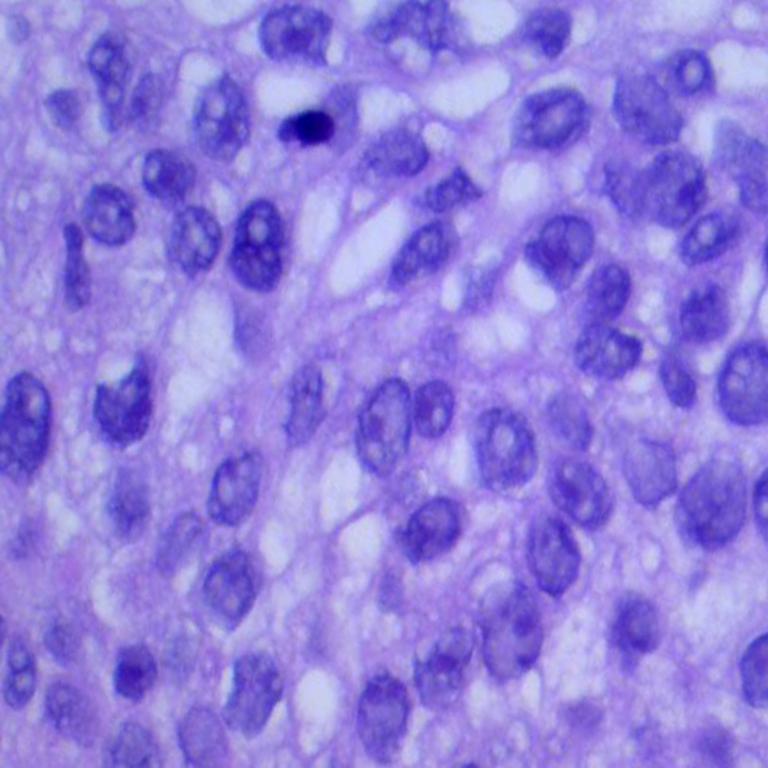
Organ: lung
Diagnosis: squamous carcinomas